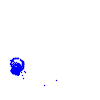
Particle: electron